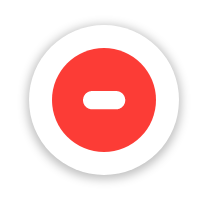
Cursor type: zoom_out
OS/theme: linux-google-cursor
Variant: blue